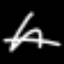
Label: line